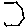
Label: hexagon